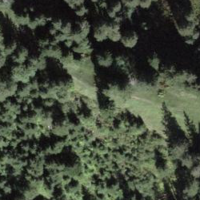
EUNIS habitat code: 43
Species observed at this site:
Arnica montana